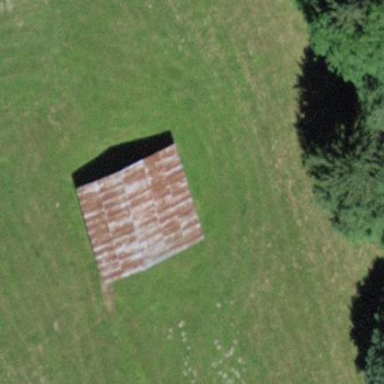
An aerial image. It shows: Rural barn.